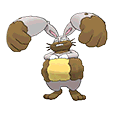
Pok\u00e9mon: diggersby